Question: I'm working on designing a pattern where there will be multiple subjects and multiple observers. Each observer will register itself to the subjects that it needs to in it's constructor, as it knows what it needs to know to produce it's output. My first thought was to make the subjects a singleton class, but I found that would either require making each subject a singleton individually, or an 'abstract static' class that Java does not support. Bottom line is, I'm trying to figure out what the best solution really is. Just to make sure it's really clear, here's what I'm trying to do:
1. There will be multiple subjects. Each observer will have the ability to observe multiple subjects. In order to make this work, I'm going to have a resource code for each subject such that it will identify itself to the Observer ('update(SUBJECT_1) where SUBJECT_1 is the int that corresponds to Subject 1)
2. Each observer will know which subjects it wants to observe at construction.
3. I only want a single instance of each subject created.
4. Some observers might in turn be subjects themselves.
5. In general, there is a flow pattern. There is ultimately a few sources of input, which create more abstract concepts. My flow diagram of observer/subject looks something like this:

I'm thinking this might call for another design pattern entirely, but as I'm still fairly new to design patterns in general, I thought I'd ask for a bit more experience before I jump in. Thanks!
Just to be clear, the singleton comes in to play as follows, namely that I want an abstractSubject, where every subject is a Singleton. While I could make each a singleton of its own accord, I'd rather be forced to make all use a getInstance, something like this psuedo-code.
'''
abstract class abstractSubject{
AbstractSubject instance=null;
public static AbstractSubject getInstance()
{
if (instance==null)
instance=new AbstractInstance();
return instance;
}
abstract void attach();
//More stuff will go here to make it a subject
}
//Define Subject1, Subject2 classes fully
class Observer1 extends AbstractObserver{
public Observer1()
{
Subject1.getInstance().attach(this);
Subject2.getInstance().attach(this);
}
//Other stuff goes here to make it an observer
}
'''
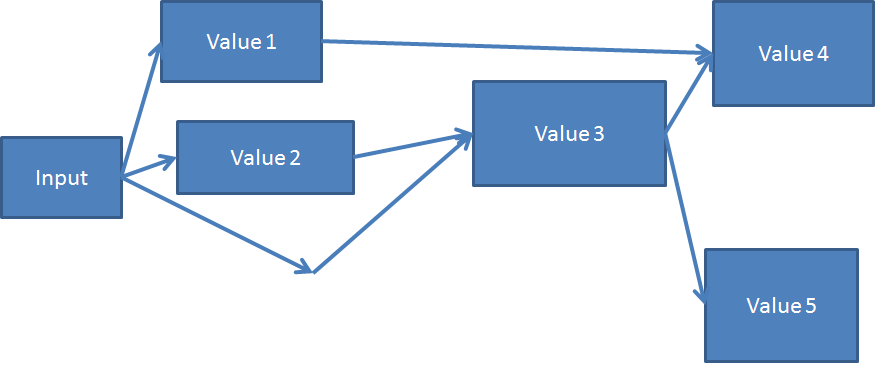
Answer: After thinking this through a bit, the best thing seems to be to have a pattern that looks like this, that I think is something related to either the Builder or Factory class, but I'm still trying to work out how it works.
1. There is a third party class whose job it is to keep track of all of the subjects that are created, and provide references to them if asked. For lack of a better term, I'll call it the Broker.
2. Each observer has access to this Broker. They ask the Broker for what they want, and it creates the object if it hasn't been instantiated yet.
If all observers are constructed to use this Broker, then they just have to know the call to get the Broker to return what they want, which should be simple enough. The Broker will need to be updated every time a new Subject is created, but it otherwise seems the cleanest way I can come up with to make this all work.
In addition, the Broker Class contains an Enum that contains all of the subjects, thus, it can act as an efficient point to keep track of the Enum values that correspond to a given class.
This looks something like:
'''
public class Broker {
public enum Subject {Subj1, Subj2};
static private Broker instance=null;
HashMap<Subject,AbstractSubject> mSubjectDict;
public static Broker getInstance()
{
return instance;
}
private Broker()
{
mSubjectDict=new HashMap<Subject,AbstractSubject>();
mSubjectDict.put(Subject.Subj1,new Subject1());
mSubjectDict.put(Subject.Subj2,new Subject2());
}
public AbstractLocationSubject getSubject(Subject subj)
{
return mSubjectDict.get(subj);
}
}
'''
All adding a new possible Subject requires is adding a value to the Enum, and creating the Subject in the mSubjectDict. Overall, I'm content with this solution.